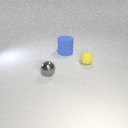
small gray metal sphere to the left of large blue rubber cylinder